Question: Error and warnigs in devices and simulators
Details
'''
Failed _shouldMakeReadyForDevelopment check even though device is not locked by passcode.
Domain: com.apple.platform.iphoneos
Code: 5
Failure Reason: allowsSecureServices: 1. isConnected: 0. Platform: <DVTPlatform:0x7fecb76471f0:'com.apple.platform.iphoneos':<DVTFilePath:0x7fecb7647170:'/Applications/Xcode.app/Contents/Developer/Platforms/iPhoneOS.platform'>>. DTDKDeviceIdentifierIsIDID: 0
User Info: {
DVTDeviceDescription = "\Ud83d\Udcf1<DVTiOSDevice (0x7fecb9844570), TakHyun\Uc758 iPhone, iPhone, 13.4.1 (17E262), 8d695f88c5c910974df39462a1815a52376a0fa9>";
}
'''

1. Restart macbook and iphone
2. Trust in Trust This Computer notification
Xcode Version 11.4.1 (11E503a)
IPhone X ios 13.4.1
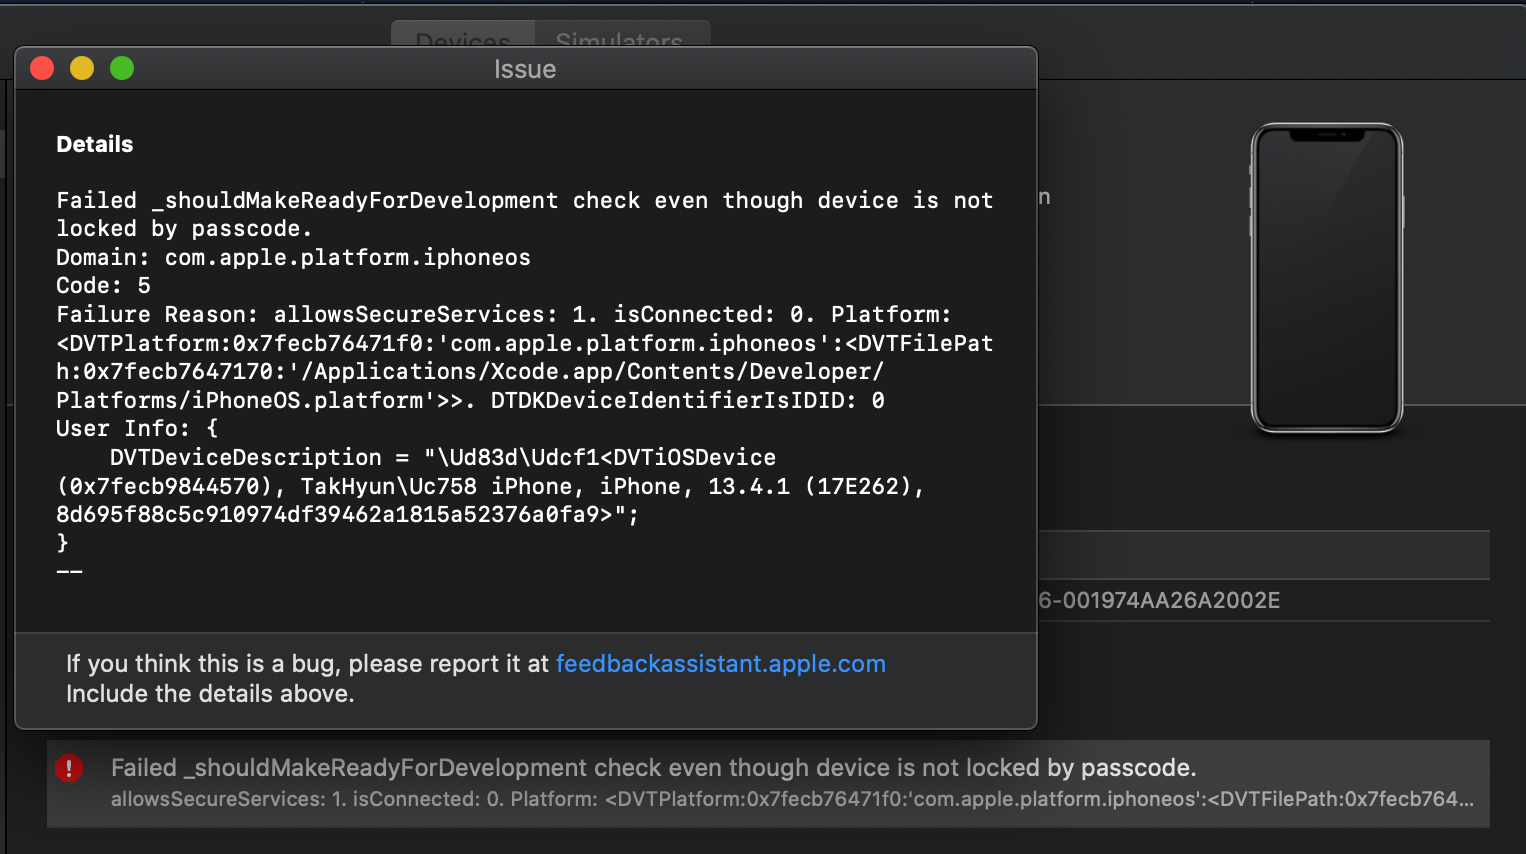
Answer: I finally figure it out
1. Connect the iphone(cable not wifi)
2. Unpair device and quit the xcode
3. Reconnect the iphone and Trust this computer accept Done. If you cant fix it, go to apple dev site reedit the device and do it again 1~3
check this photos
<URL>
<URL>